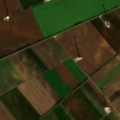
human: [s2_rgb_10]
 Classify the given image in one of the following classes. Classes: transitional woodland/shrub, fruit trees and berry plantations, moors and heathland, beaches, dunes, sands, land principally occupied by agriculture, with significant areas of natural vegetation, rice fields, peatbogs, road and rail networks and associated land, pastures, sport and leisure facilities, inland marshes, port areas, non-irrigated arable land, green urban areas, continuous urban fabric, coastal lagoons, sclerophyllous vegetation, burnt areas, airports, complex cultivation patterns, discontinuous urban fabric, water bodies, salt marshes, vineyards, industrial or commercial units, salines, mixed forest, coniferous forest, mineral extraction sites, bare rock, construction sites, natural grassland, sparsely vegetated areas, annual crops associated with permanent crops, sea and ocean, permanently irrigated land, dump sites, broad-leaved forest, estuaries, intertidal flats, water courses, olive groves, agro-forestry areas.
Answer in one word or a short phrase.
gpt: non-irrigated arable land, vineyards